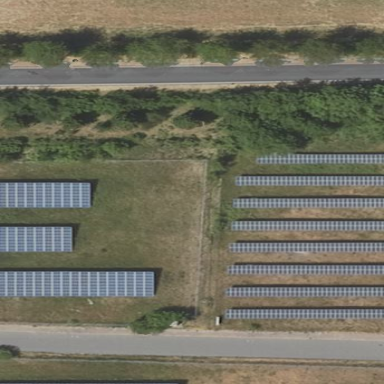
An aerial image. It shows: Solar power plant with photovoltaic technology generating electricity.